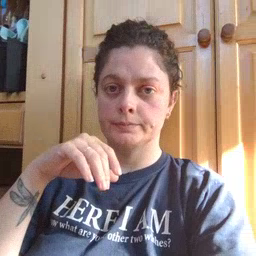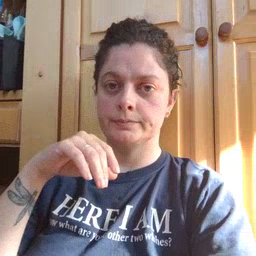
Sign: cowboy